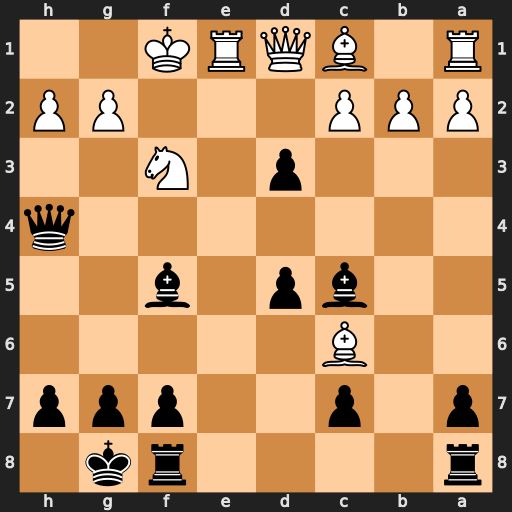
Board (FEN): r4rk1/p1p2ppp/2B5/2bp1b2/7q/3p1N2/PPP3PP/R1BQRK2
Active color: b
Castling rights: -
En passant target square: -
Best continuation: Qf2#